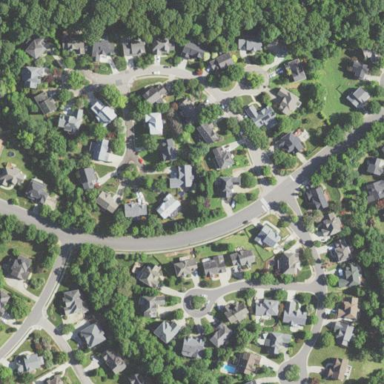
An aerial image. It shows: Residential neighbourhood.